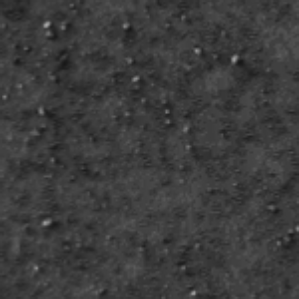
Label: frost